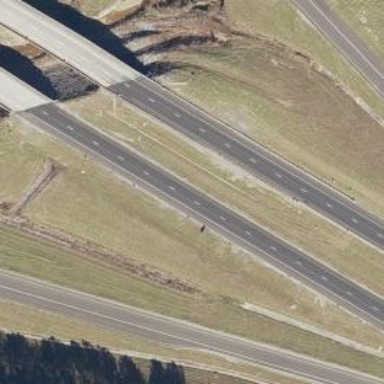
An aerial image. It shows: Asphalt motorway.